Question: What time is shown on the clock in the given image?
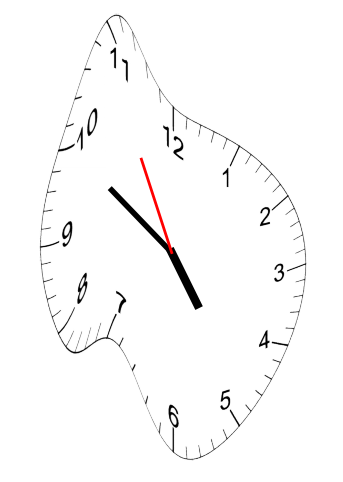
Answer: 04:49:55